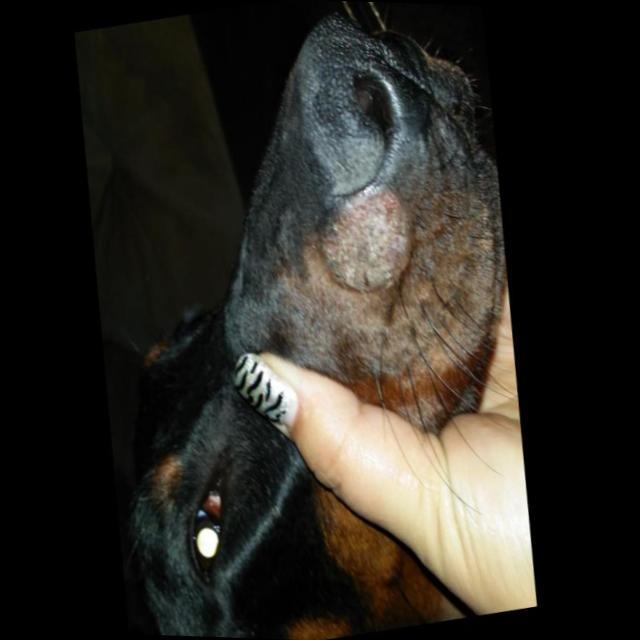
Canine ringworm (Dermatophytosis) — fungal infection caused by Microsporum or Trichophyton. Presents with circular alopecia, scaling, crusting, and broken hairs.